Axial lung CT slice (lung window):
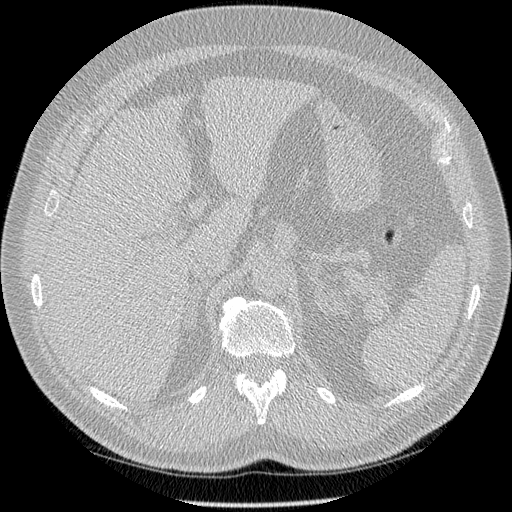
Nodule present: no